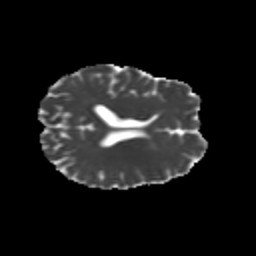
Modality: MD
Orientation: axial
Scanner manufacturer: siemens
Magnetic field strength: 3 T
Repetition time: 9.2 s
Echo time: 0.084 s